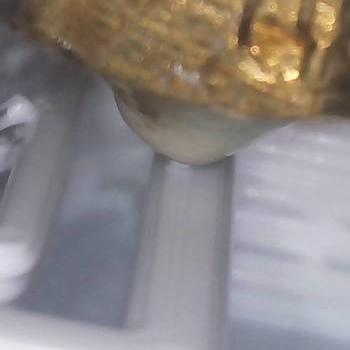
Flow rate: 70%